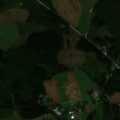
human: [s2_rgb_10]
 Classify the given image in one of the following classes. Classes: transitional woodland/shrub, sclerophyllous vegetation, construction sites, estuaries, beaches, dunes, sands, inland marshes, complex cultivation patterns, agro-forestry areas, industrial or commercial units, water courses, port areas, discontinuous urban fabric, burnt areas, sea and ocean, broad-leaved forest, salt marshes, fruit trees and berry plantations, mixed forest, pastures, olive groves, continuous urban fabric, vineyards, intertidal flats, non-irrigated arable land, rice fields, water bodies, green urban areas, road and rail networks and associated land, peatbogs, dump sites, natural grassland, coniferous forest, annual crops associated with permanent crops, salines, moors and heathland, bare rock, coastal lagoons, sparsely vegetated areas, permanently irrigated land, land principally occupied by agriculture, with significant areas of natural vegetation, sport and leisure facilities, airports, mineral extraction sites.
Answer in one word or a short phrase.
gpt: non-irrigated arable land, mixed forest